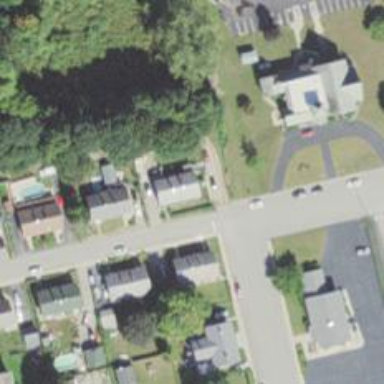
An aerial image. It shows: Residential driveway serving as service road.